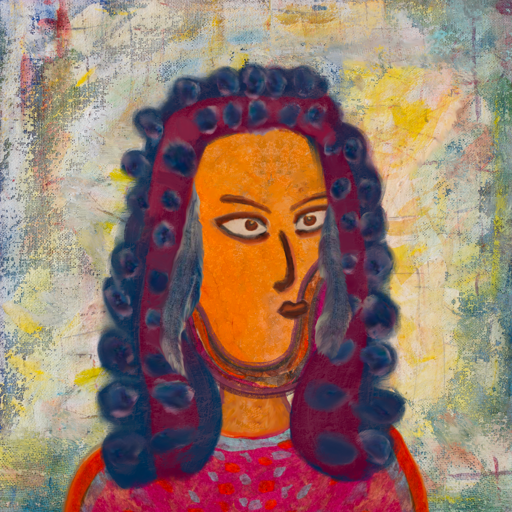
Background: Irani, Head And Neck Side: Hypocrite_w_Hair, Face Side: Roy_Bahadur, Bust: Sisters, Hair Side: Hill_Girl, Head Accessory: Blank, Second Necklace: Blank, Necklace: Blank, Baby: Blank